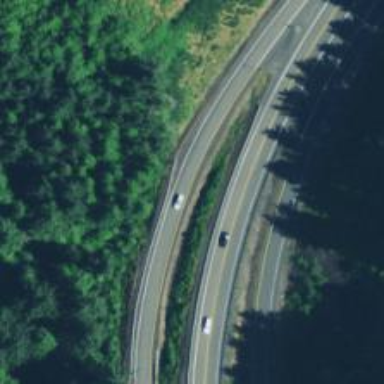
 categorized as trunk highway. The forward direction is designated for through traffic."